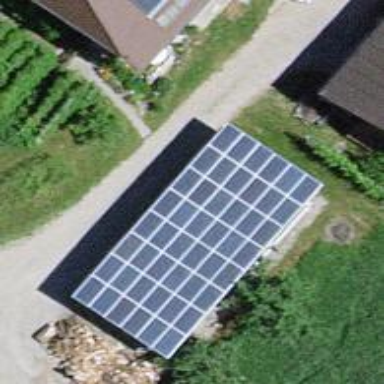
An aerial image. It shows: Solar photovoltaic panel generator on roof.